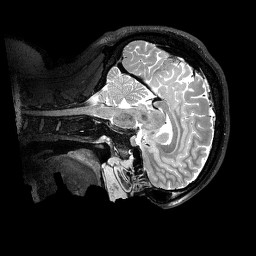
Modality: T2w
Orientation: sagittal